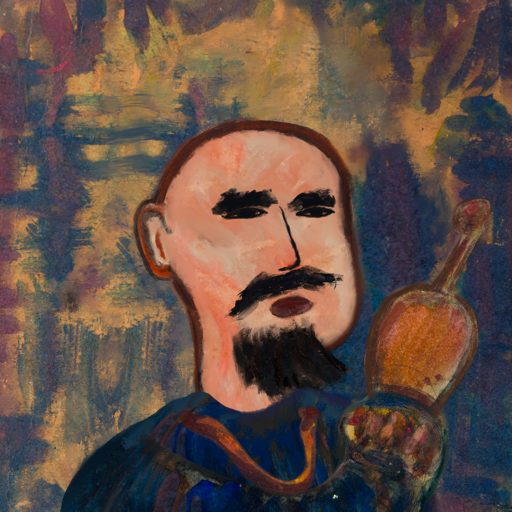
Background: InTheSun, Head And Neck Side: Roy_Bahadur, Face Side: Mosgoul, Bust: Pipe, Hair Side: Blank, Head Accessory: Blank, Second Necklace: Comrade, Necklace: Blank, Baby: Blank